Question: I have jsp code like this
I need to validate according to label value & need set option as validation, options are fill by Database
'''
<c:forEach var="roomOccupanice" items="${RoomOccRequestNow}">
<label value ="${roomOccupanice}" class="roomOccupanice" id="roomOccupanice">${roomOccupanice}</label>
<div class="custom-select-container">
<select id="roomType" name="roomType" class="roomType">
<option value="N/A" selected="selected">--Select--</option>
<c:forEach var="roomType" items="${RoomTypeRequestNow}">
<option value="${roomType}">${roomType}</option>
</c:forEach>
</select>
<label class="select-arrow"></label>
</div>
<!-- End -->
<div class="custom-select-container">
<select id="roomCount" name="roomCount" class="roomCount">
<option value="N/A" selected="selected">--Select--</option>
<c:forEach var="roomCount" items="${RoomCountRequestNow}">
<option value="${roomCount}">${roomCount}</option>
</c:forEach>
</select>
<label class="select-arrow"></label>
</div>
</c:forEach>
'''
my .js Code
here my validation part in a js
'''
$(".roomOccupanice").each(function(){
var label = $(this).text(); // It will get current label text
$(".roomType").each(function(){
if (label == "Double"){ // i just hard cord "Double" now but it get from request
$(this).value = "Deluxe"; // need to set a value in select option it's already in one of options
}
});
});
'''

Need to set that red cycle select option as "Deluxe"
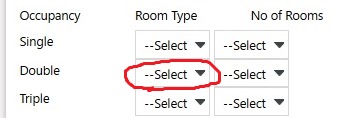
Answer: You need to filter the options set to match the ones that belong to the current label '$('.roomtype', <ASSOCIATED SELECT ELEMENT>))'..
'''
$(".roomOccupanice").each(function(){
var $t = $(this),
$select = $t.next().find('select');
if ($t.text().toLowerCase() == "double"){
$select[0].selectedIndex = $select.find('option').index($select.find('option[value^=Deluxe]')[0]);
}
});
'''